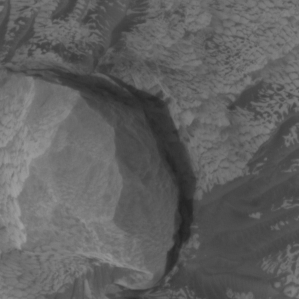
Label: non_frost